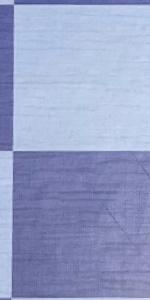
Label: Empty